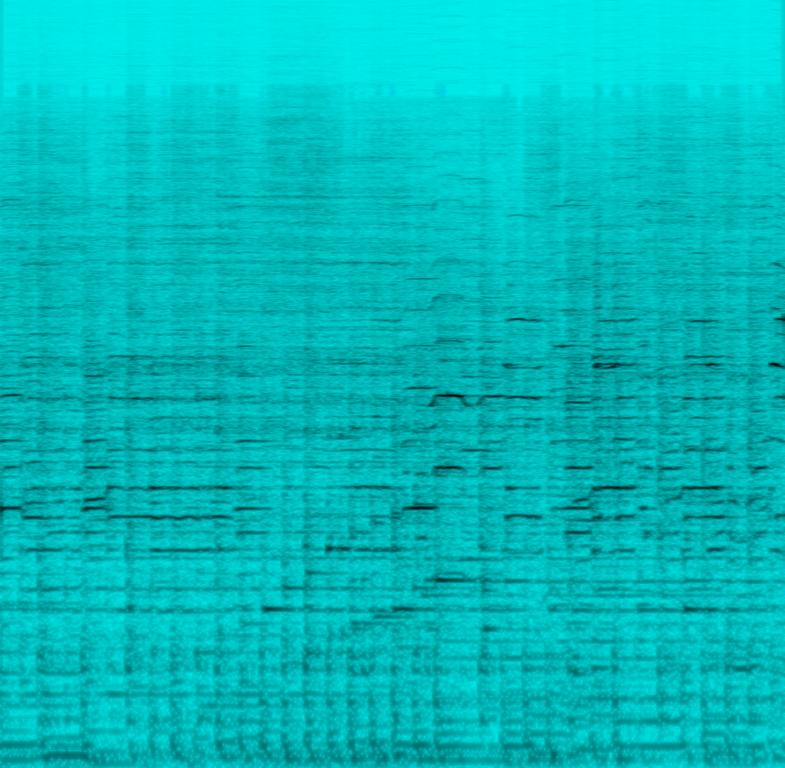
This amateur recording features a classic song. This is an instrumental song featuring a violin solo. This is accompanied by percussion playing a simple beat. A keyboard plays chords in the background with fills in between bars. The bass plays the root note and the lower fifth of the chord. There are no voices in this song. Due to the low quality of sound, the other instruments are unclear. This song can be played in a classic movie.